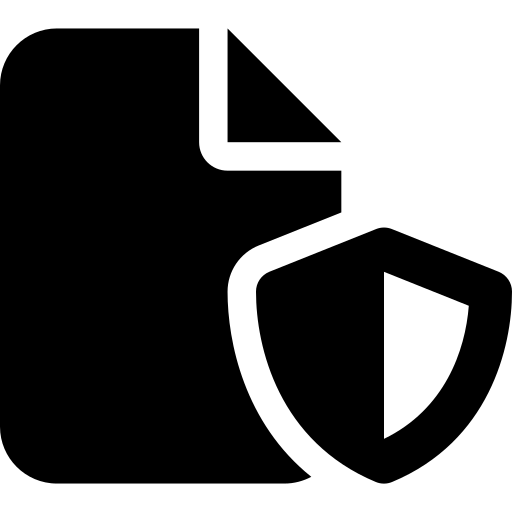
Tags: icon, FontAwesome, fa-icon, solid, file, shield